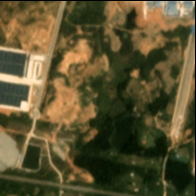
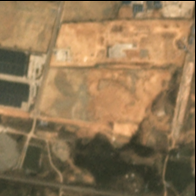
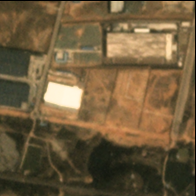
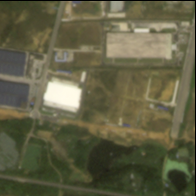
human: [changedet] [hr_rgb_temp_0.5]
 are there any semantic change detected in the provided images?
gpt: Trees are replaced by some new buildings and roads .

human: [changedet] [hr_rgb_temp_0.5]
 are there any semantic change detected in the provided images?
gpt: Trees are removed in the middle of the scene .

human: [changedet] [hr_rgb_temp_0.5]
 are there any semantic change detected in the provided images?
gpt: The grassland is removed to a clear land and some roads appeared .

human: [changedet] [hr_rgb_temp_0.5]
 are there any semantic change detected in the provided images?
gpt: Deforestation occurred and bareland appeared .

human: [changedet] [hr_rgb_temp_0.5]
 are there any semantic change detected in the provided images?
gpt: Some roads and buildings replaced the trees .